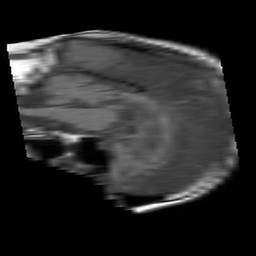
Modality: T1w
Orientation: sagittal
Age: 85
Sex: male
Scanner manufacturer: philips
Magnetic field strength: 1.5 T
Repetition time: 0.55 s
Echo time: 0.015 s